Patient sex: M
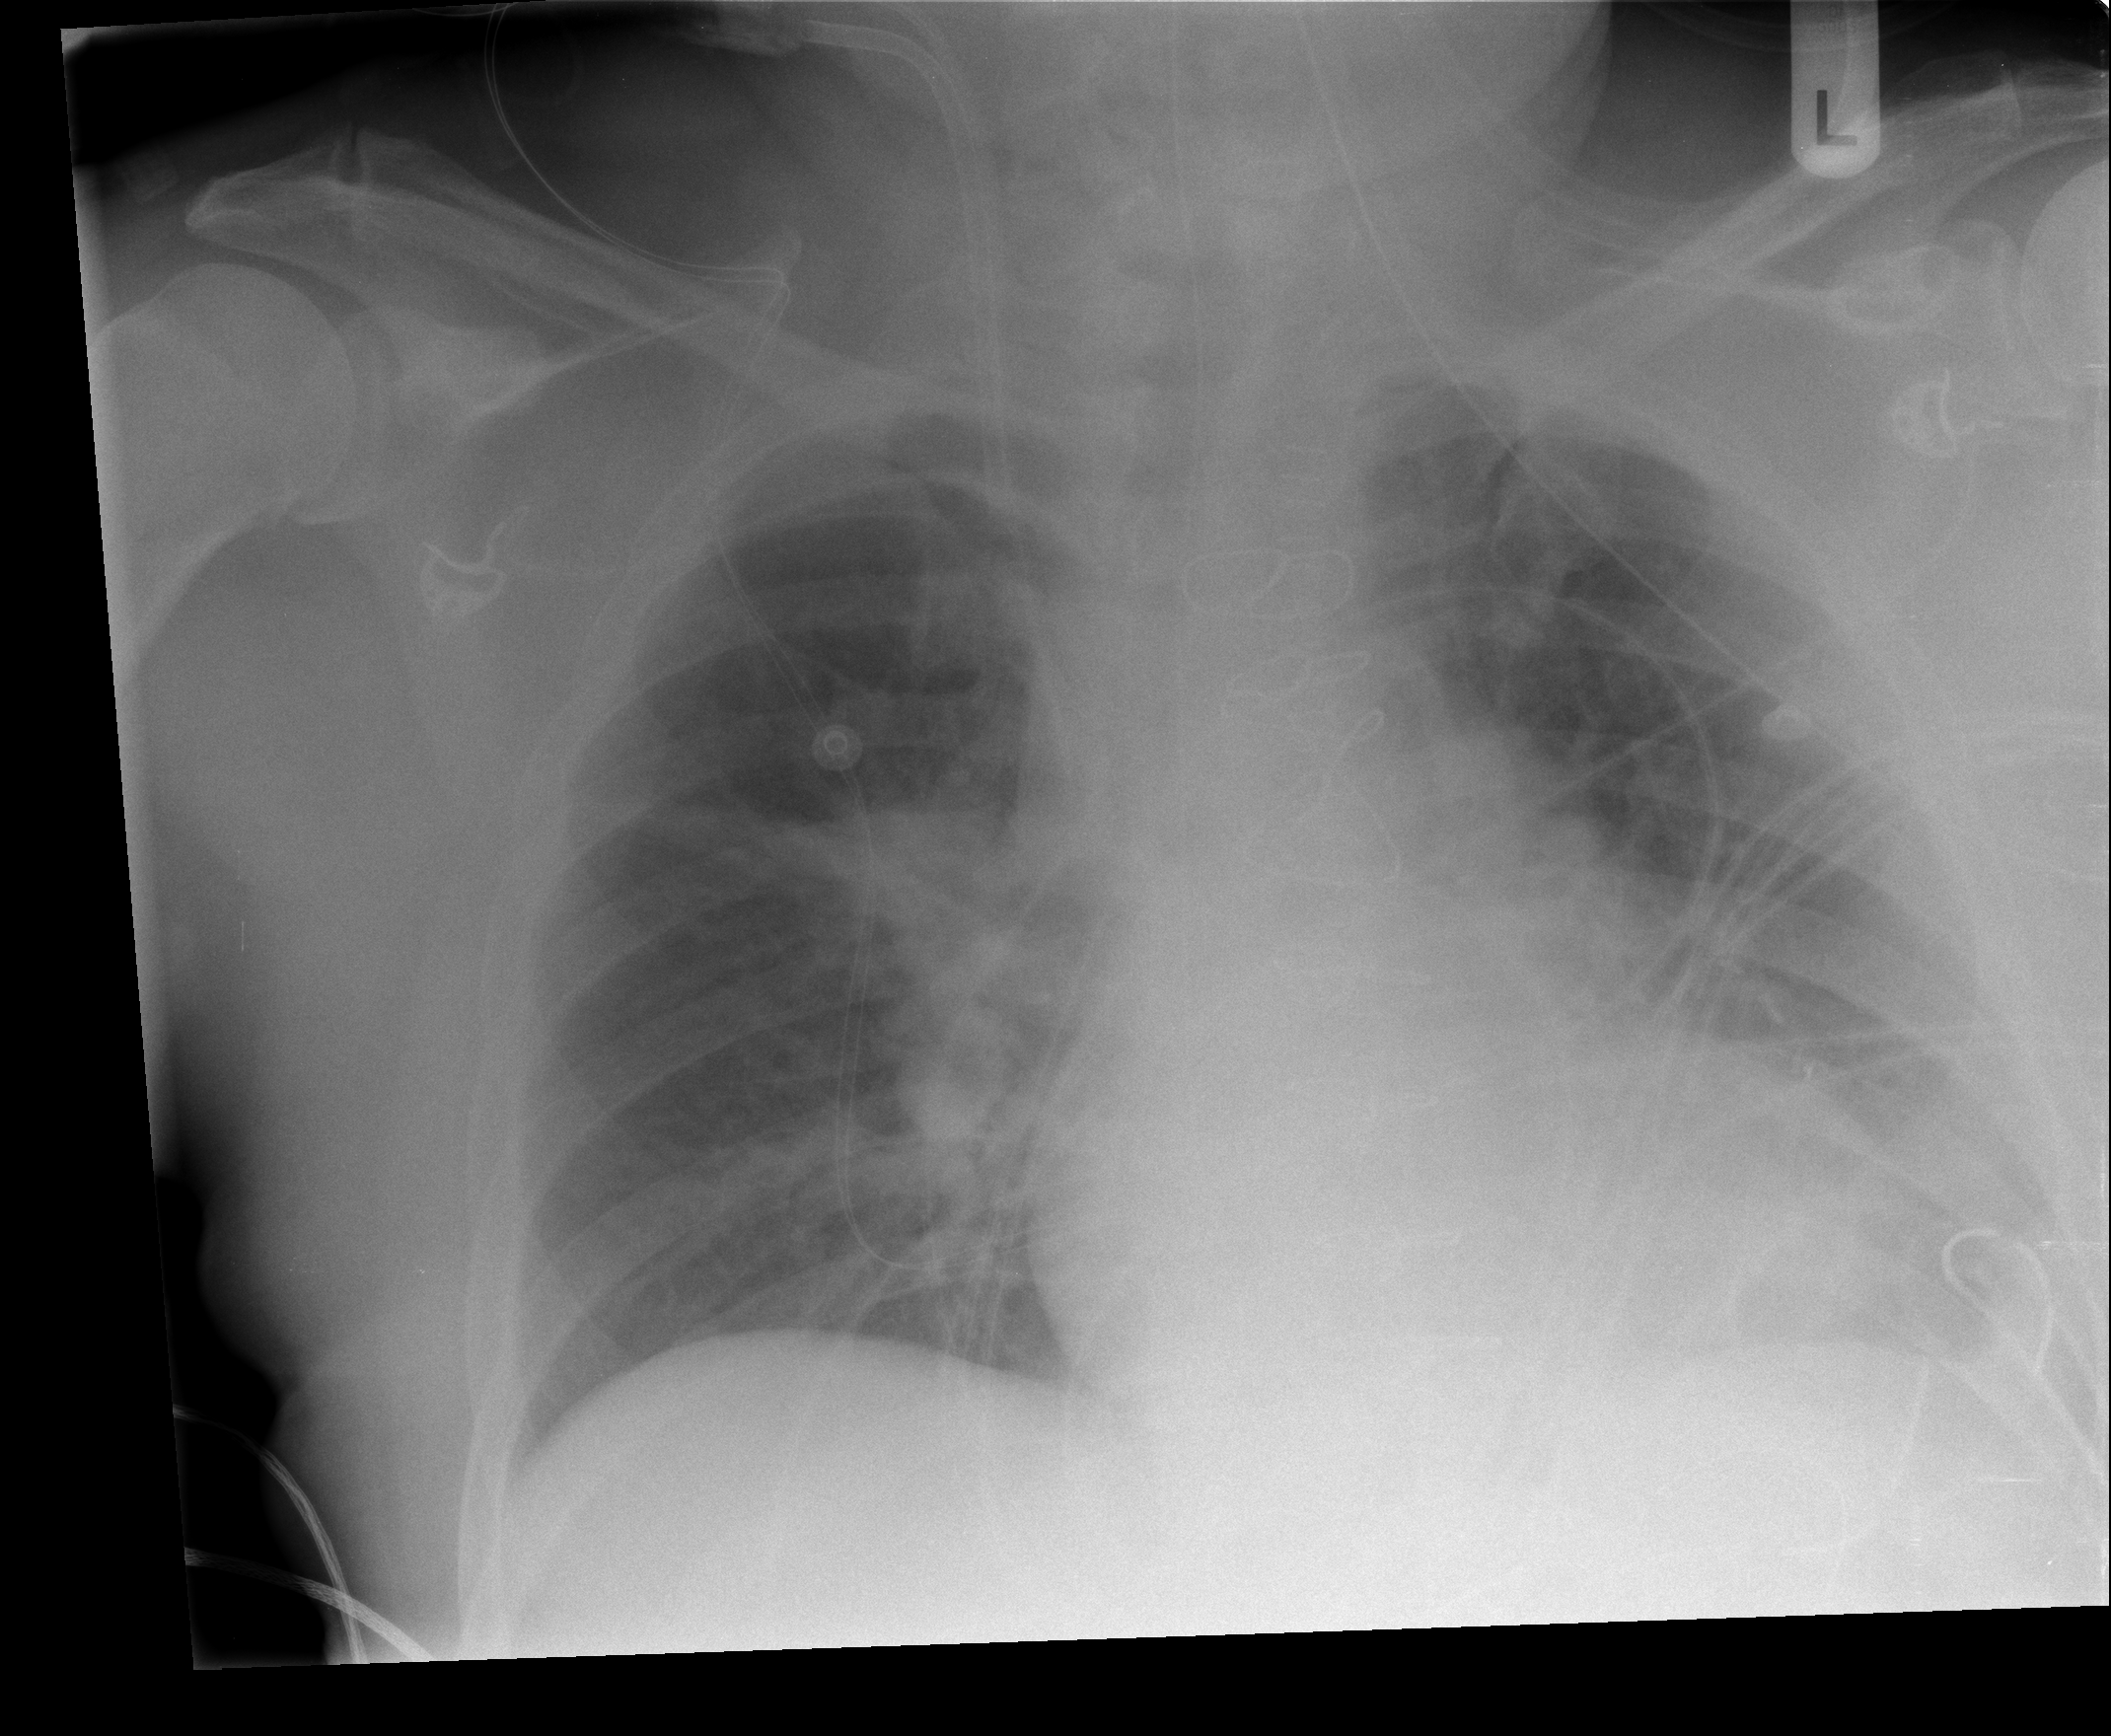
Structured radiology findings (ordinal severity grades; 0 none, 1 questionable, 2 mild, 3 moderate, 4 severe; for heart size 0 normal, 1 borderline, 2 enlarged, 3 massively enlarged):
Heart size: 2
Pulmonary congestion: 3
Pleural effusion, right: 0
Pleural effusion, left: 2
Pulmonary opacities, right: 0
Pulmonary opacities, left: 0
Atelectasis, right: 2
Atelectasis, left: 2